Interaction volume radius: 5 \u00c5
Interaction volume height: 15 \u00c5
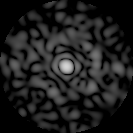
Disorder parameter: 0.8587